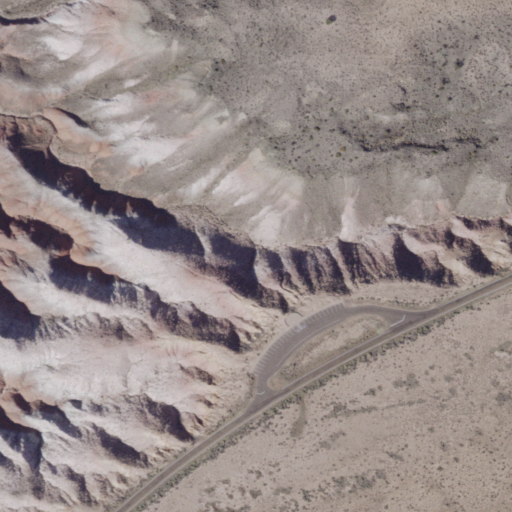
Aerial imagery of cliff(s) in Arizona named Nizhoni Point containing shrub, grassland, low intensity development, barren land, medium intensity development, and open development